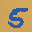
Label: 5